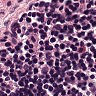
Metastatic tissue present: no